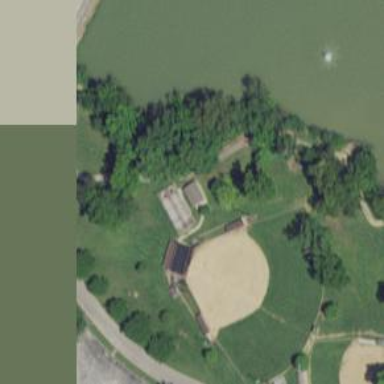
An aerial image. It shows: Baseball pitch for leisure and sports activities.